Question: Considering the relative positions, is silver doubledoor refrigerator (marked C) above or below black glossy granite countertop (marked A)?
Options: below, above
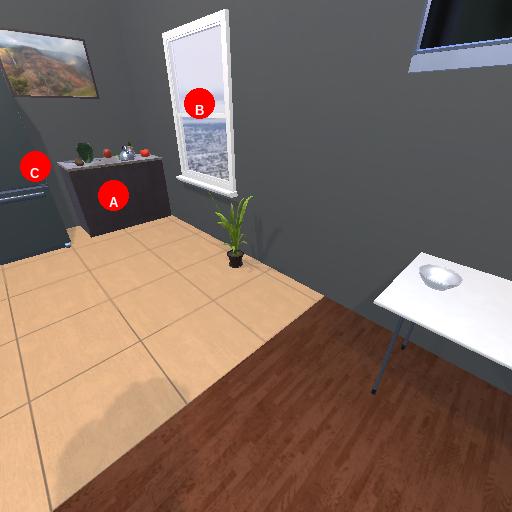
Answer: below